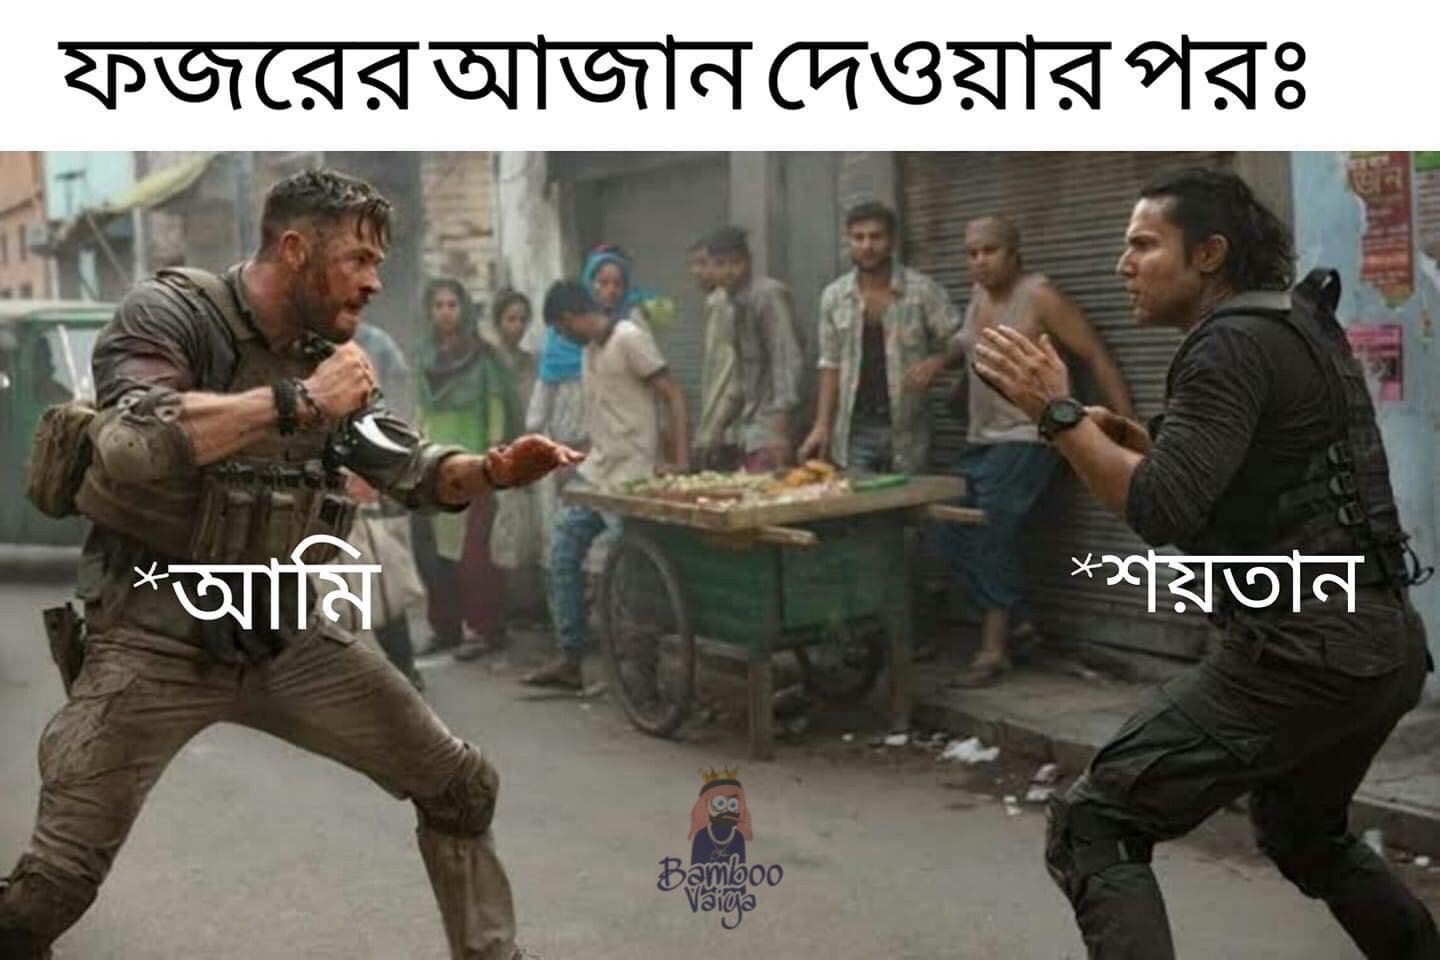
Caption: ফজরের আজান দেওয়ার পরঃ   *আমি    *শয়তান
Label: non-hate